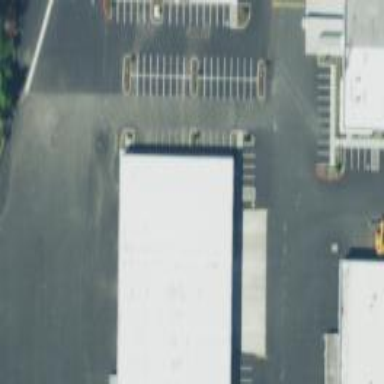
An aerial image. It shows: Retail building.